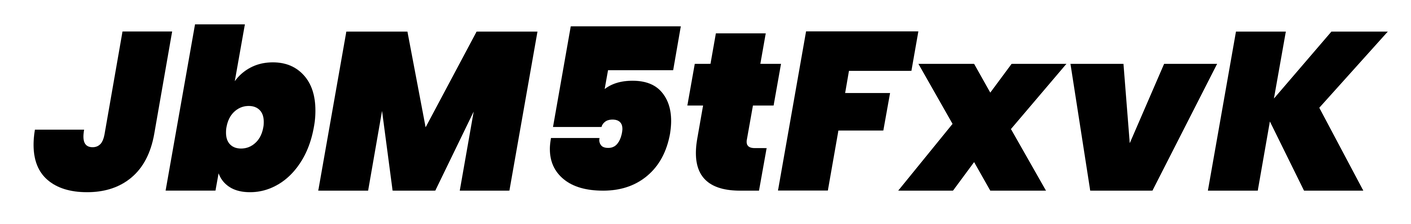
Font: Poppins-BlackItalic